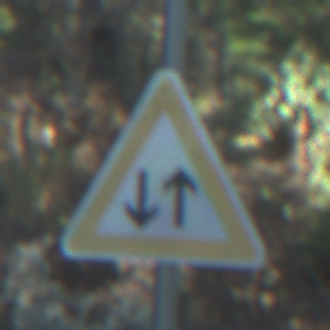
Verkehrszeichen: Gegenverkehr
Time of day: MorningAfternoon
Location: Outdoor (Nature)
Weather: Clear
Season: NotSpecified
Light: Natural